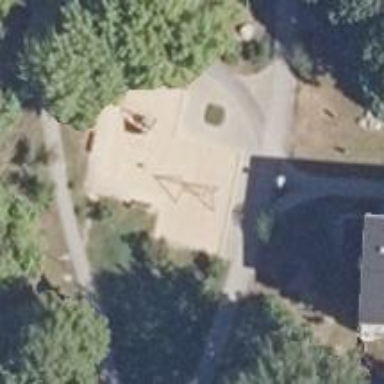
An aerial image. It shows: Playground area for leisure activities on the land.